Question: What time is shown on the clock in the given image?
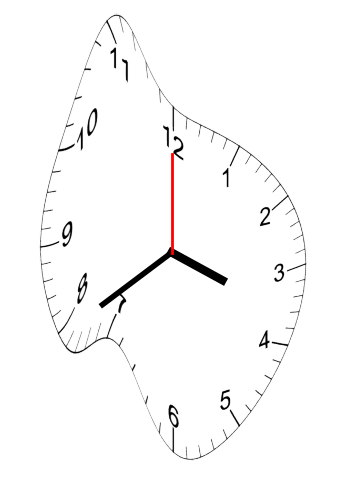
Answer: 03:39:00